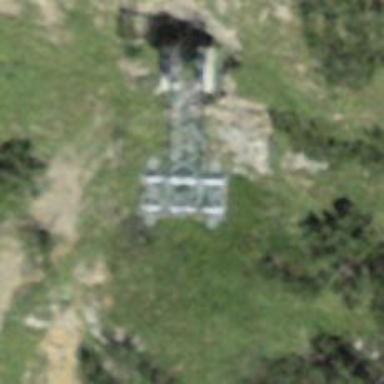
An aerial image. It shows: Pylon used for aerialway.